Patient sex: F
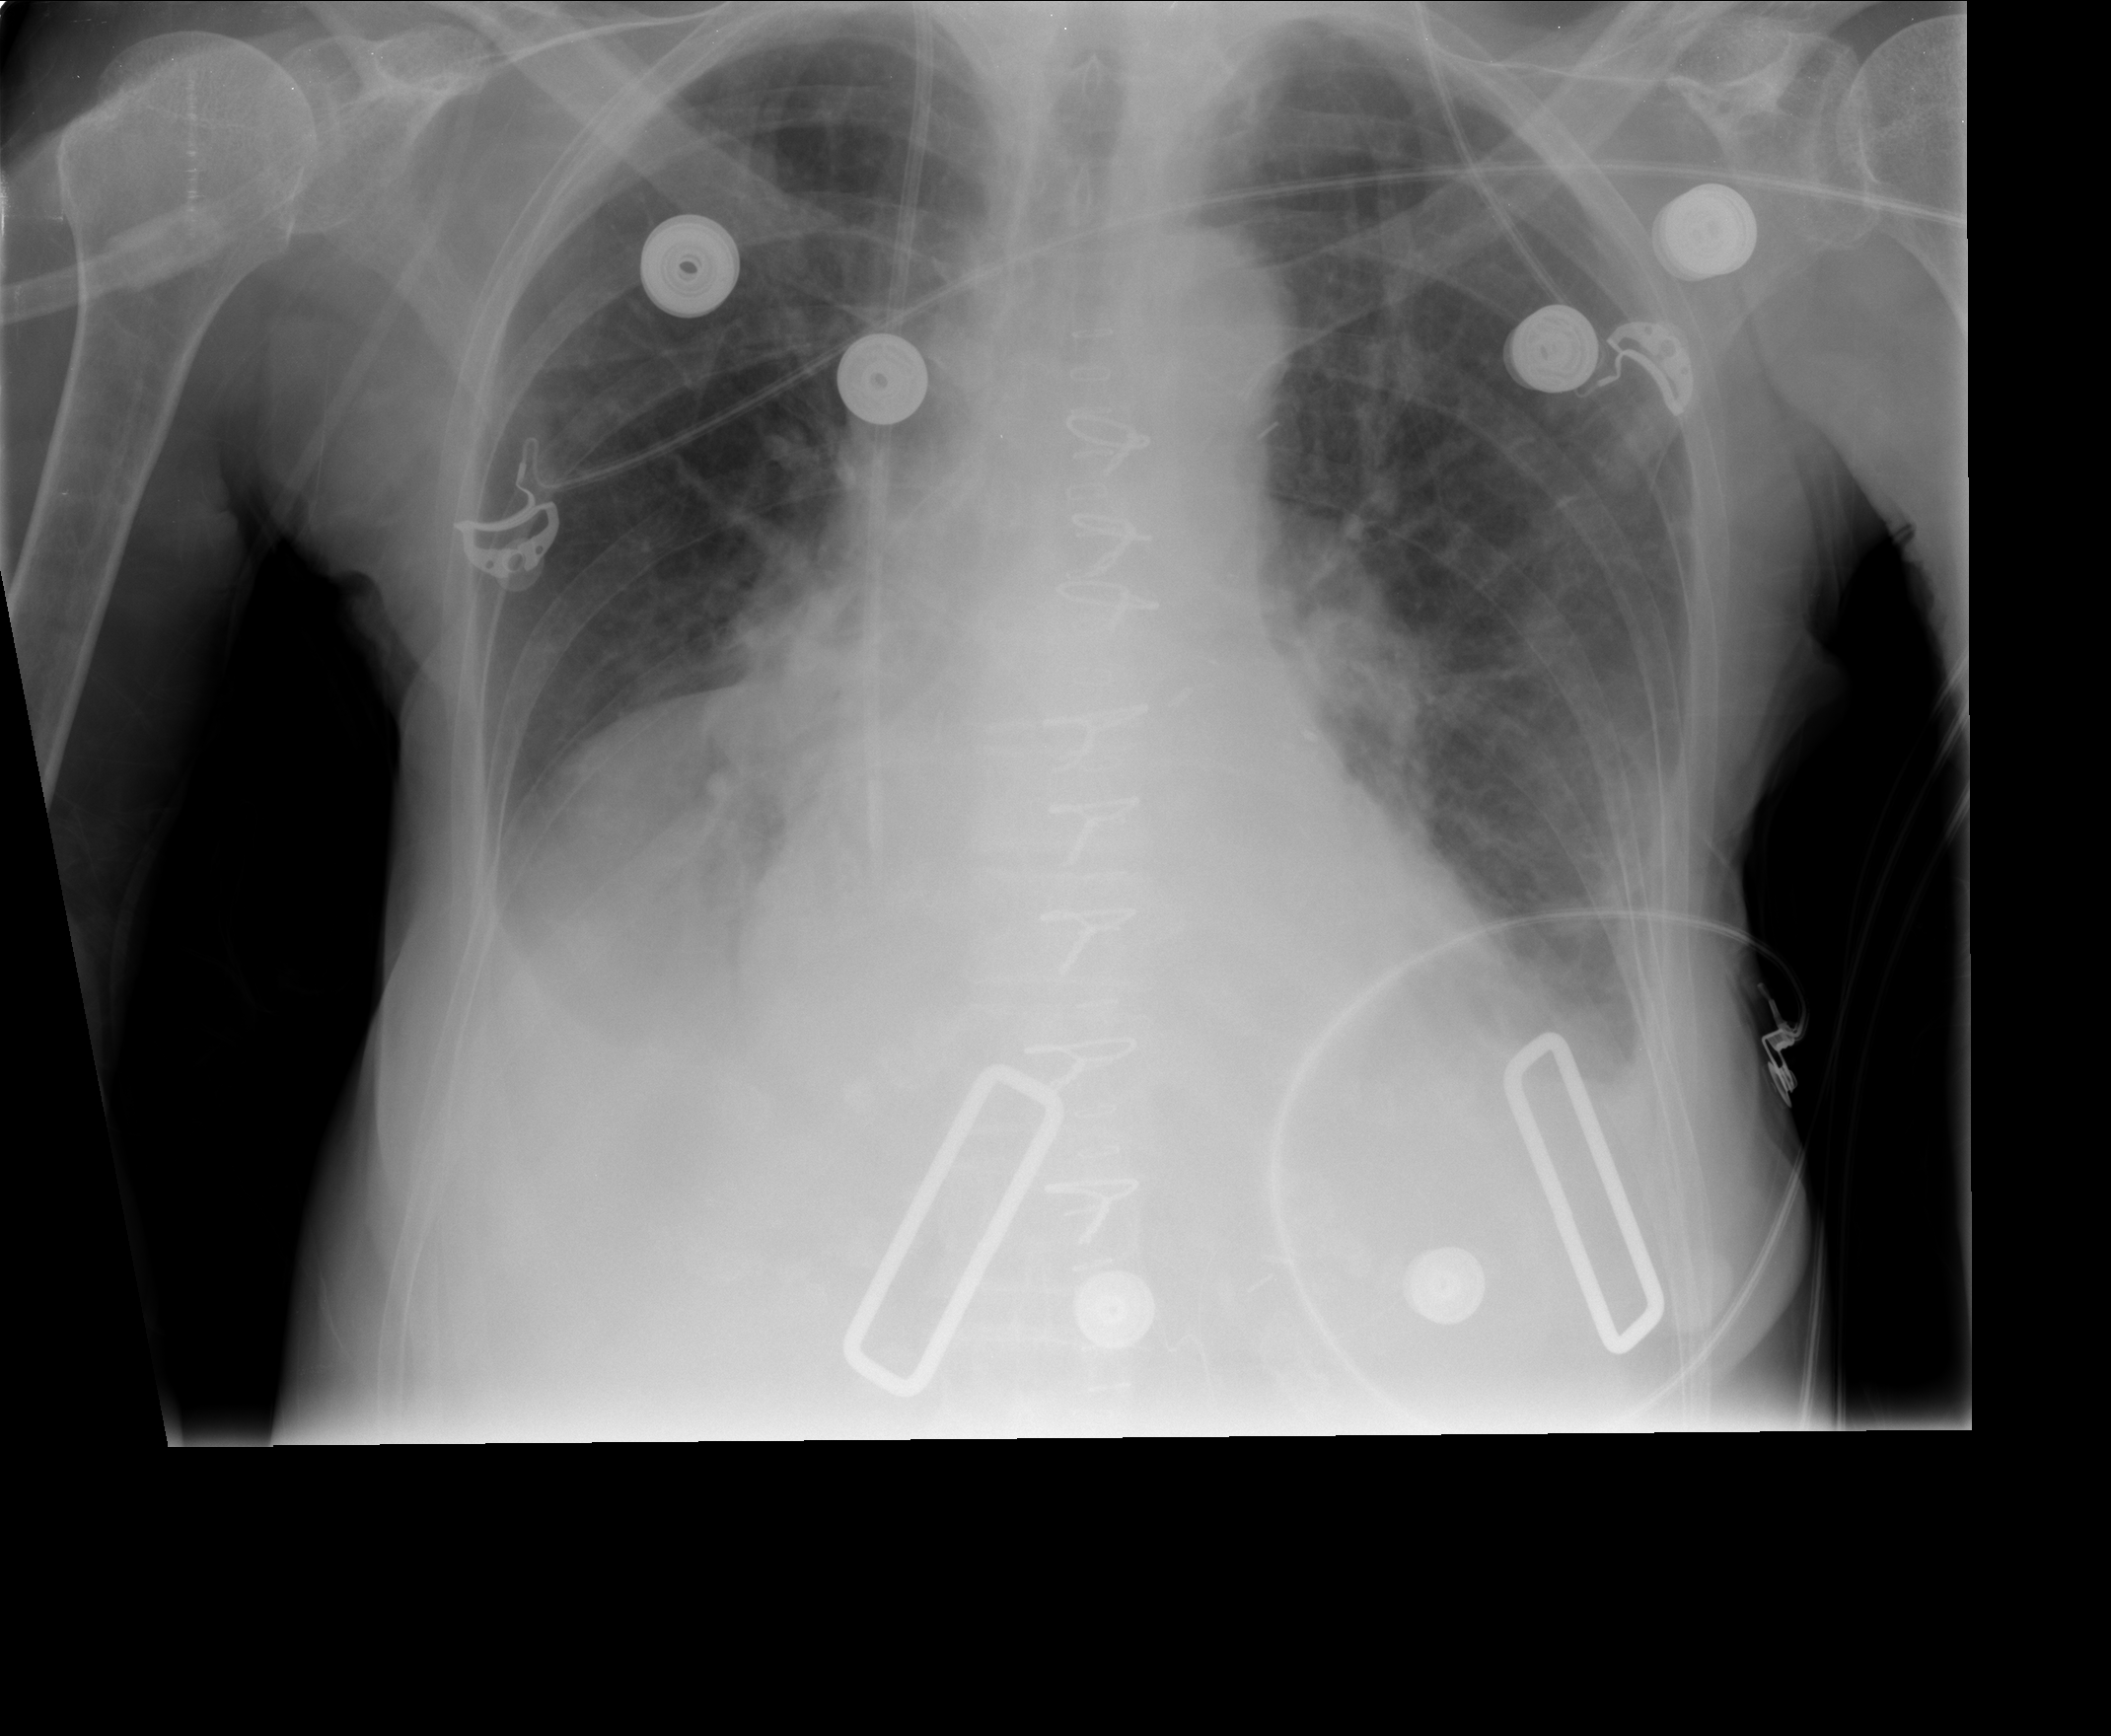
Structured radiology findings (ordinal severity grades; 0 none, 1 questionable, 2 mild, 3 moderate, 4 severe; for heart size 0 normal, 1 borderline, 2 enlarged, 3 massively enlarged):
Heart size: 0
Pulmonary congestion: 0
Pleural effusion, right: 2
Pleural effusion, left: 1
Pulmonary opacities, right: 1
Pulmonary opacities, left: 0
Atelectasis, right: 3
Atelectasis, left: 2